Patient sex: F
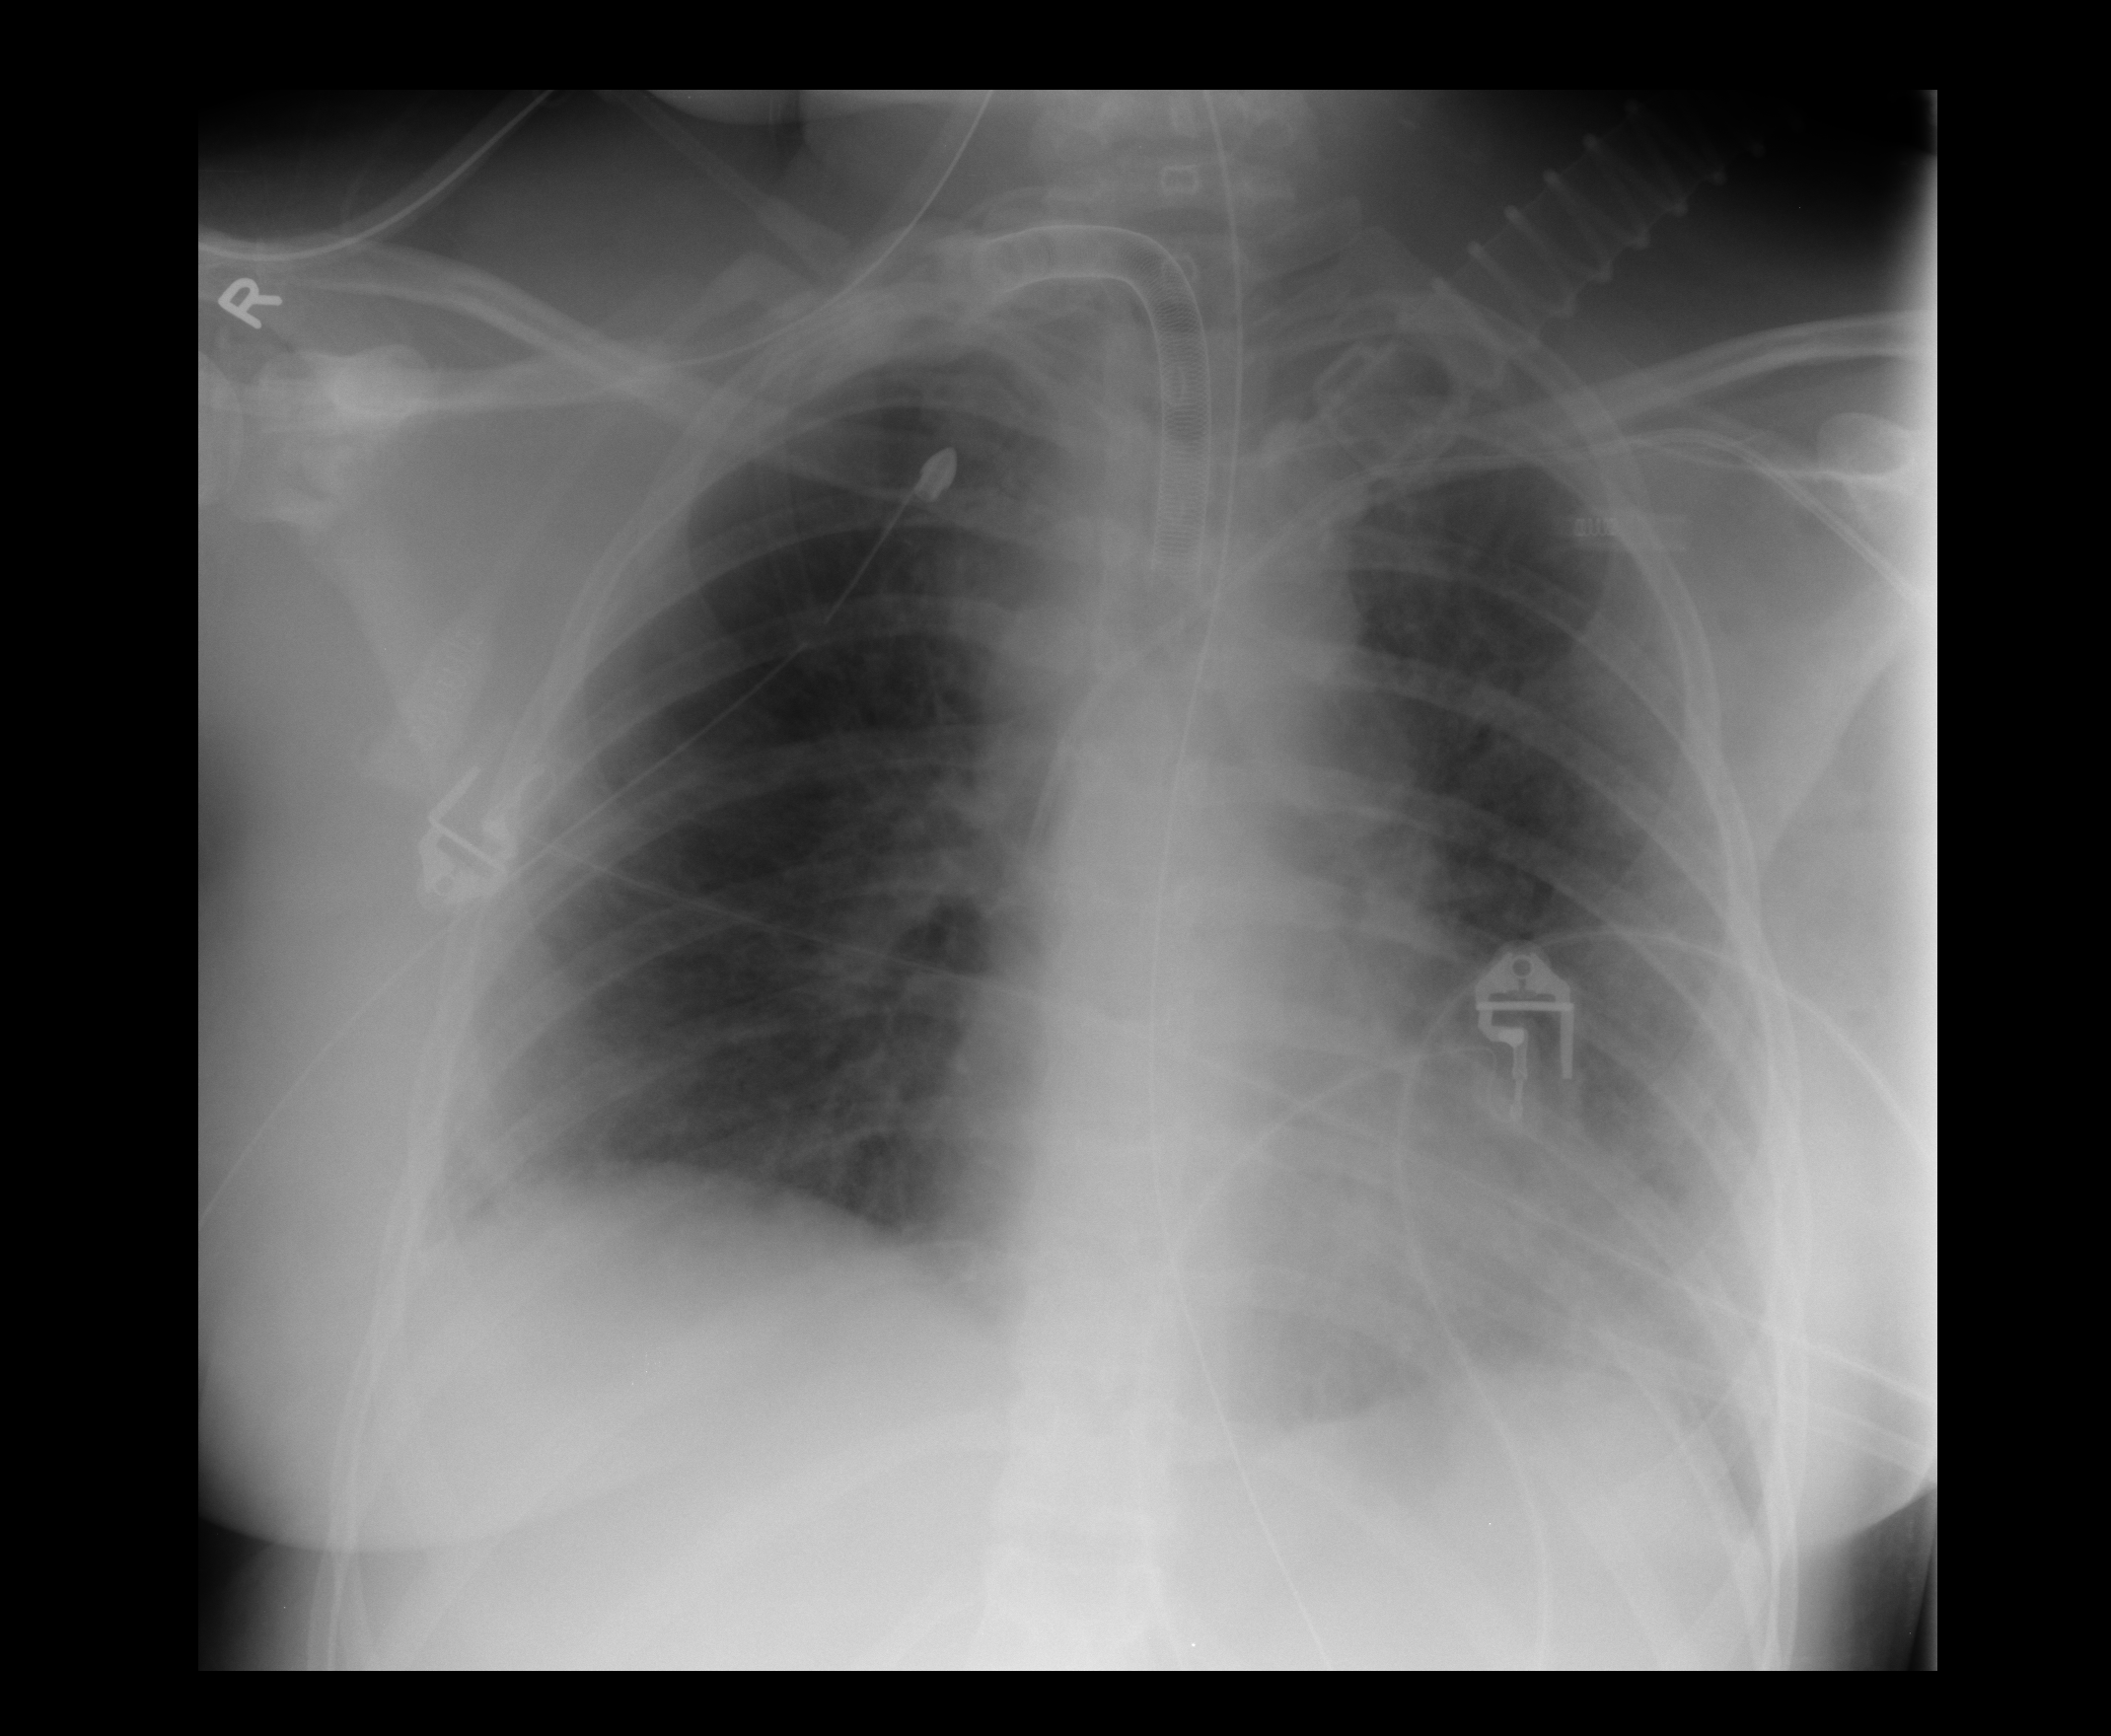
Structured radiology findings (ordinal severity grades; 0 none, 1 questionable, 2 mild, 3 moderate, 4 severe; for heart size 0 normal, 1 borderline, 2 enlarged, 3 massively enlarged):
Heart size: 0
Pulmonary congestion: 1
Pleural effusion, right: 1
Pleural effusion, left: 2
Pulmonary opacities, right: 0
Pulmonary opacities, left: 1
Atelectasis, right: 1
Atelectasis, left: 2